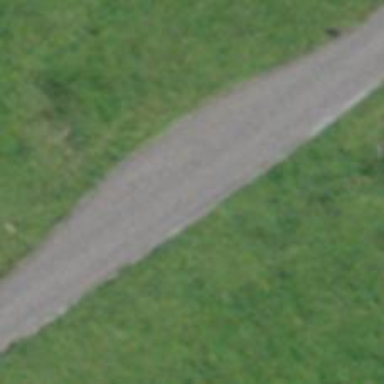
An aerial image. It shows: Passing place on the road.